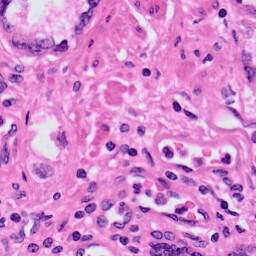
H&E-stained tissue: Prostate